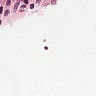
Metastatic tissue present: no